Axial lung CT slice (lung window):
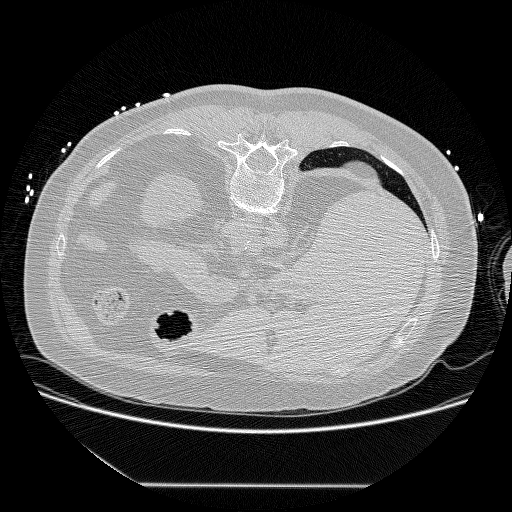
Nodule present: no